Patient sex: M
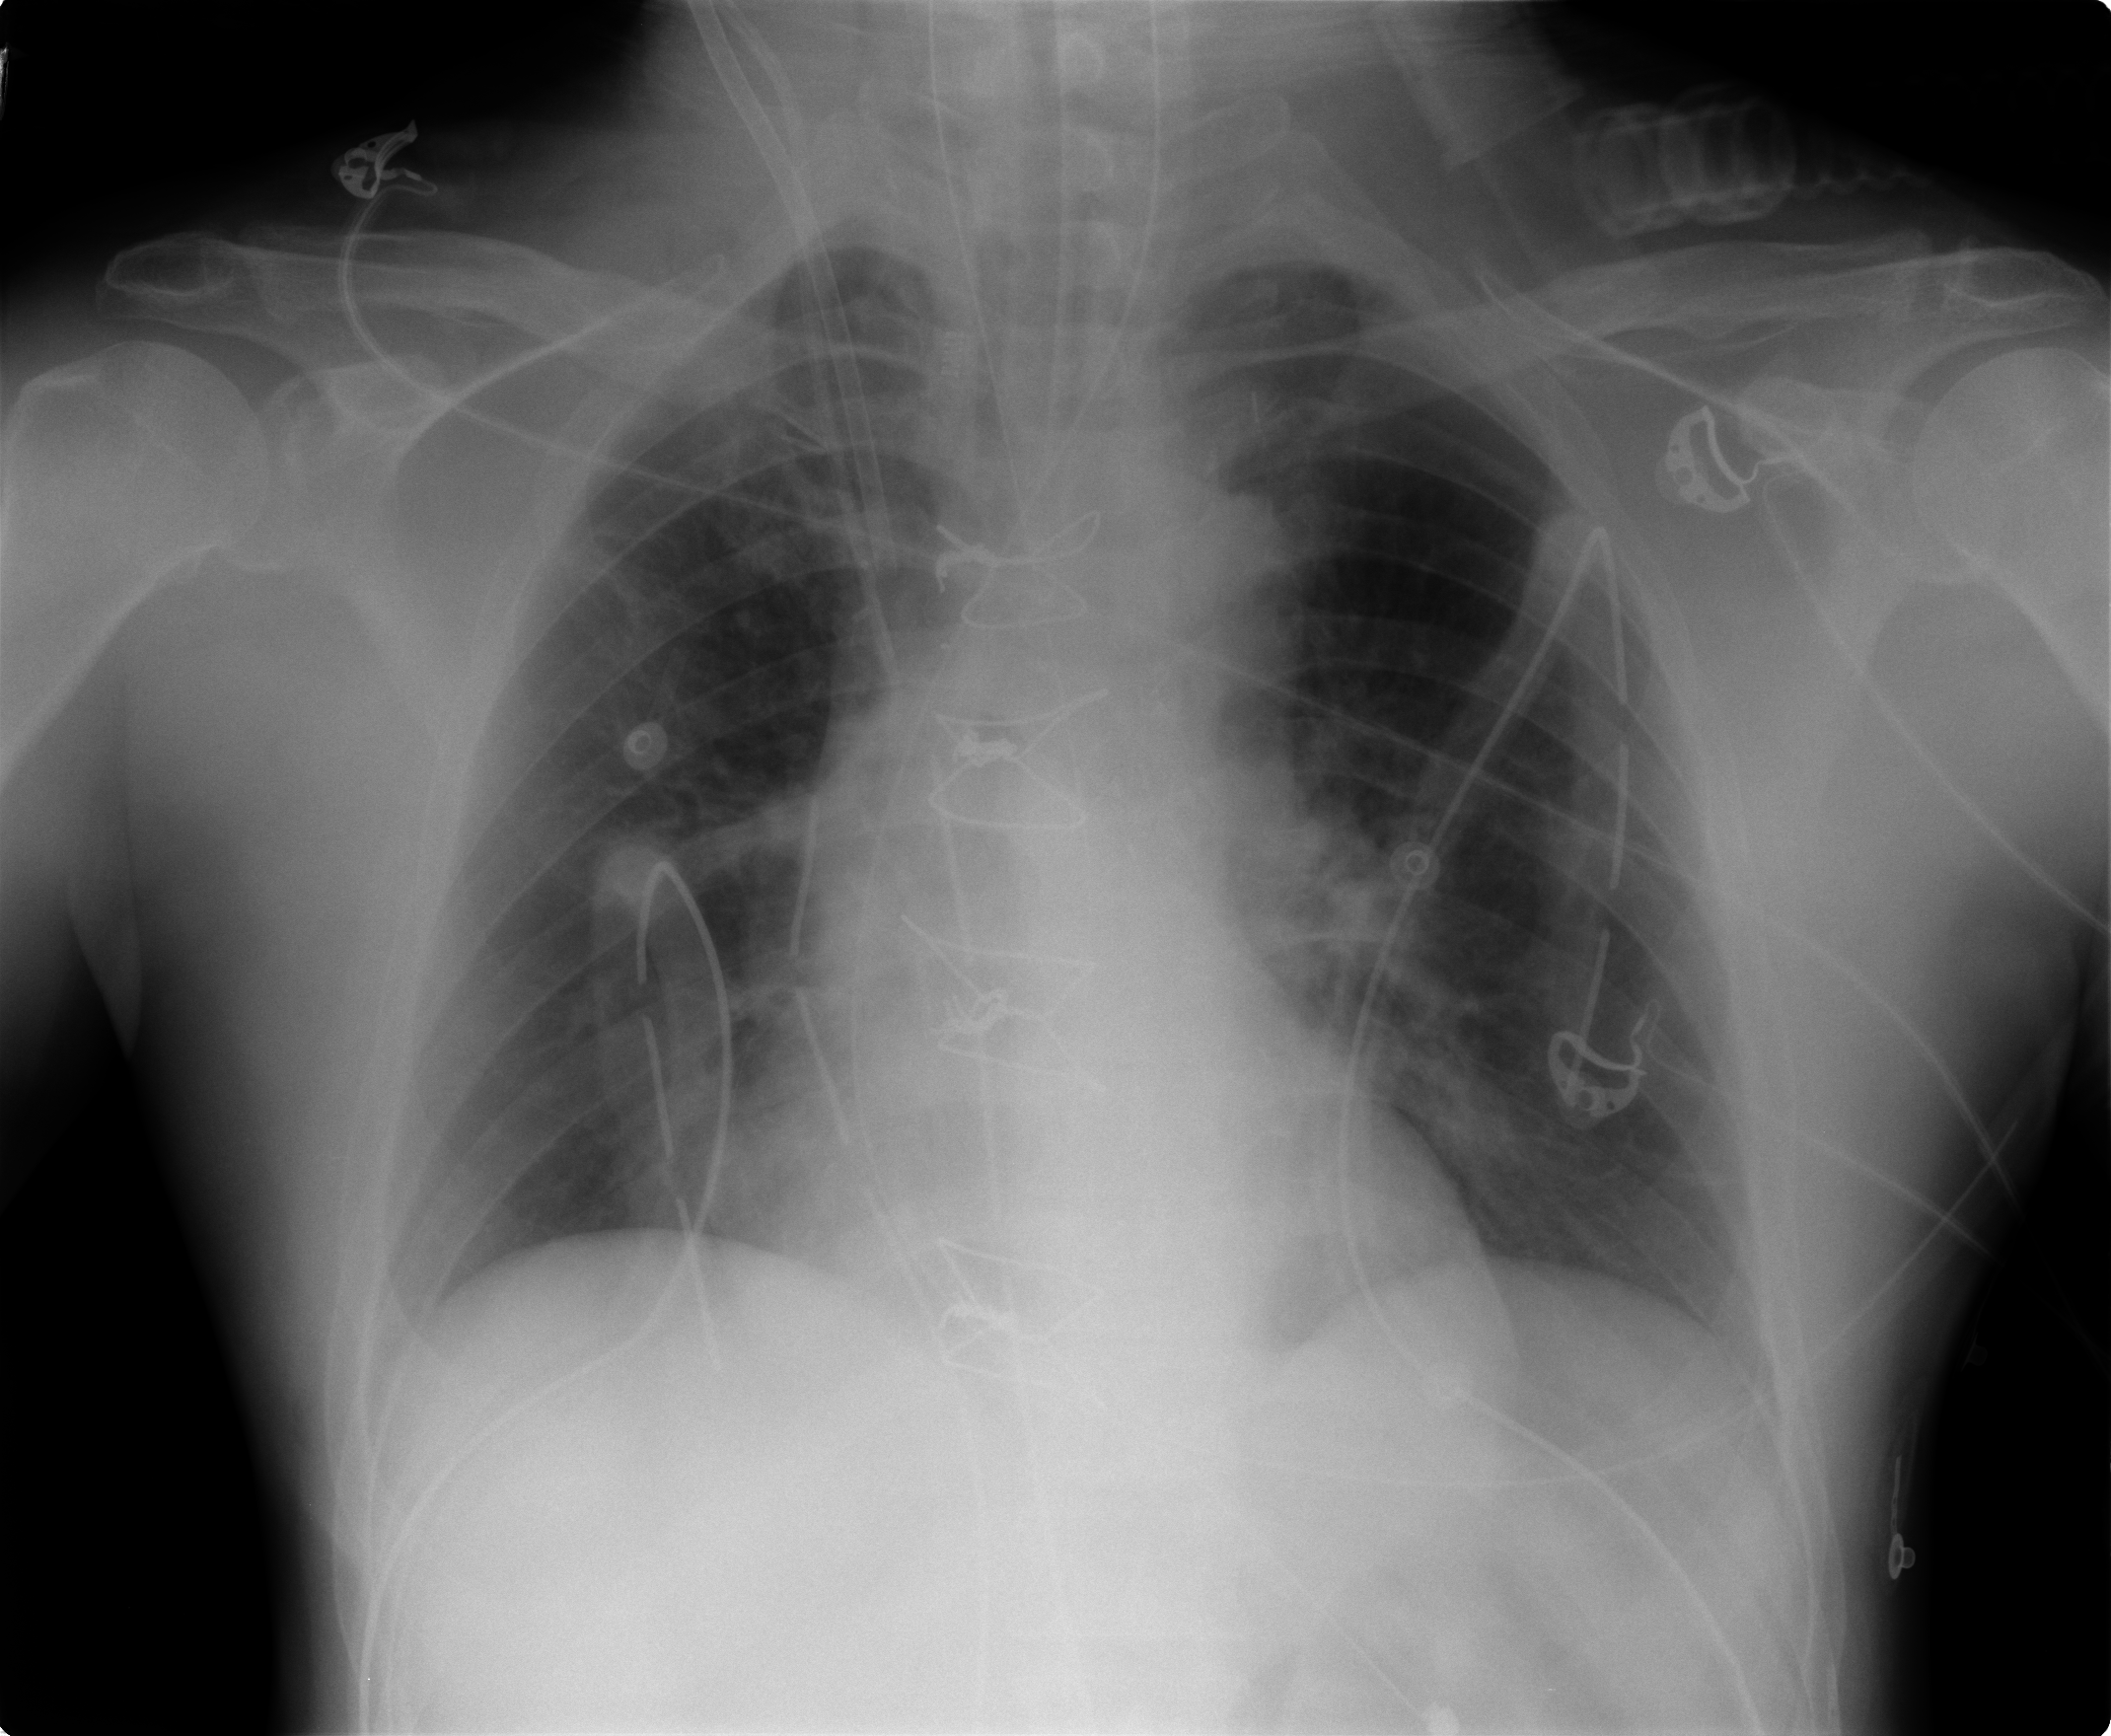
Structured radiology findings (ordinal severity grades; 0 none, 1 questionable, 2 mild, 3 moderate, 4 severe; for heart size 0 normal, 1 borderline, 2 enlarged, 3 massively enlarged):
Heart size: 0
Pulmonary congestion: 0
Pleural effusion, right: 1
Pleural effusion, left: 1
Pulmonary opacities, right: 0
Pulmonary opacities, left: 0
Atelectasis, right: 0
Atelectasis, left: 0